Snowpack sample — Buffalo Mountain, Silverthorne, Colorado, USA (1/25/25, 10:11 AM MST)
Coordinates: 39.6222, -106.1139
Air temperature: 22 °F
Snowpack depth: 110 cm
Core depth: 10 cm
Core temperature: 46.4 °F
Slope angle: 12°, slope face: 102°
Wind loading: high
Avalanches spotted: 0
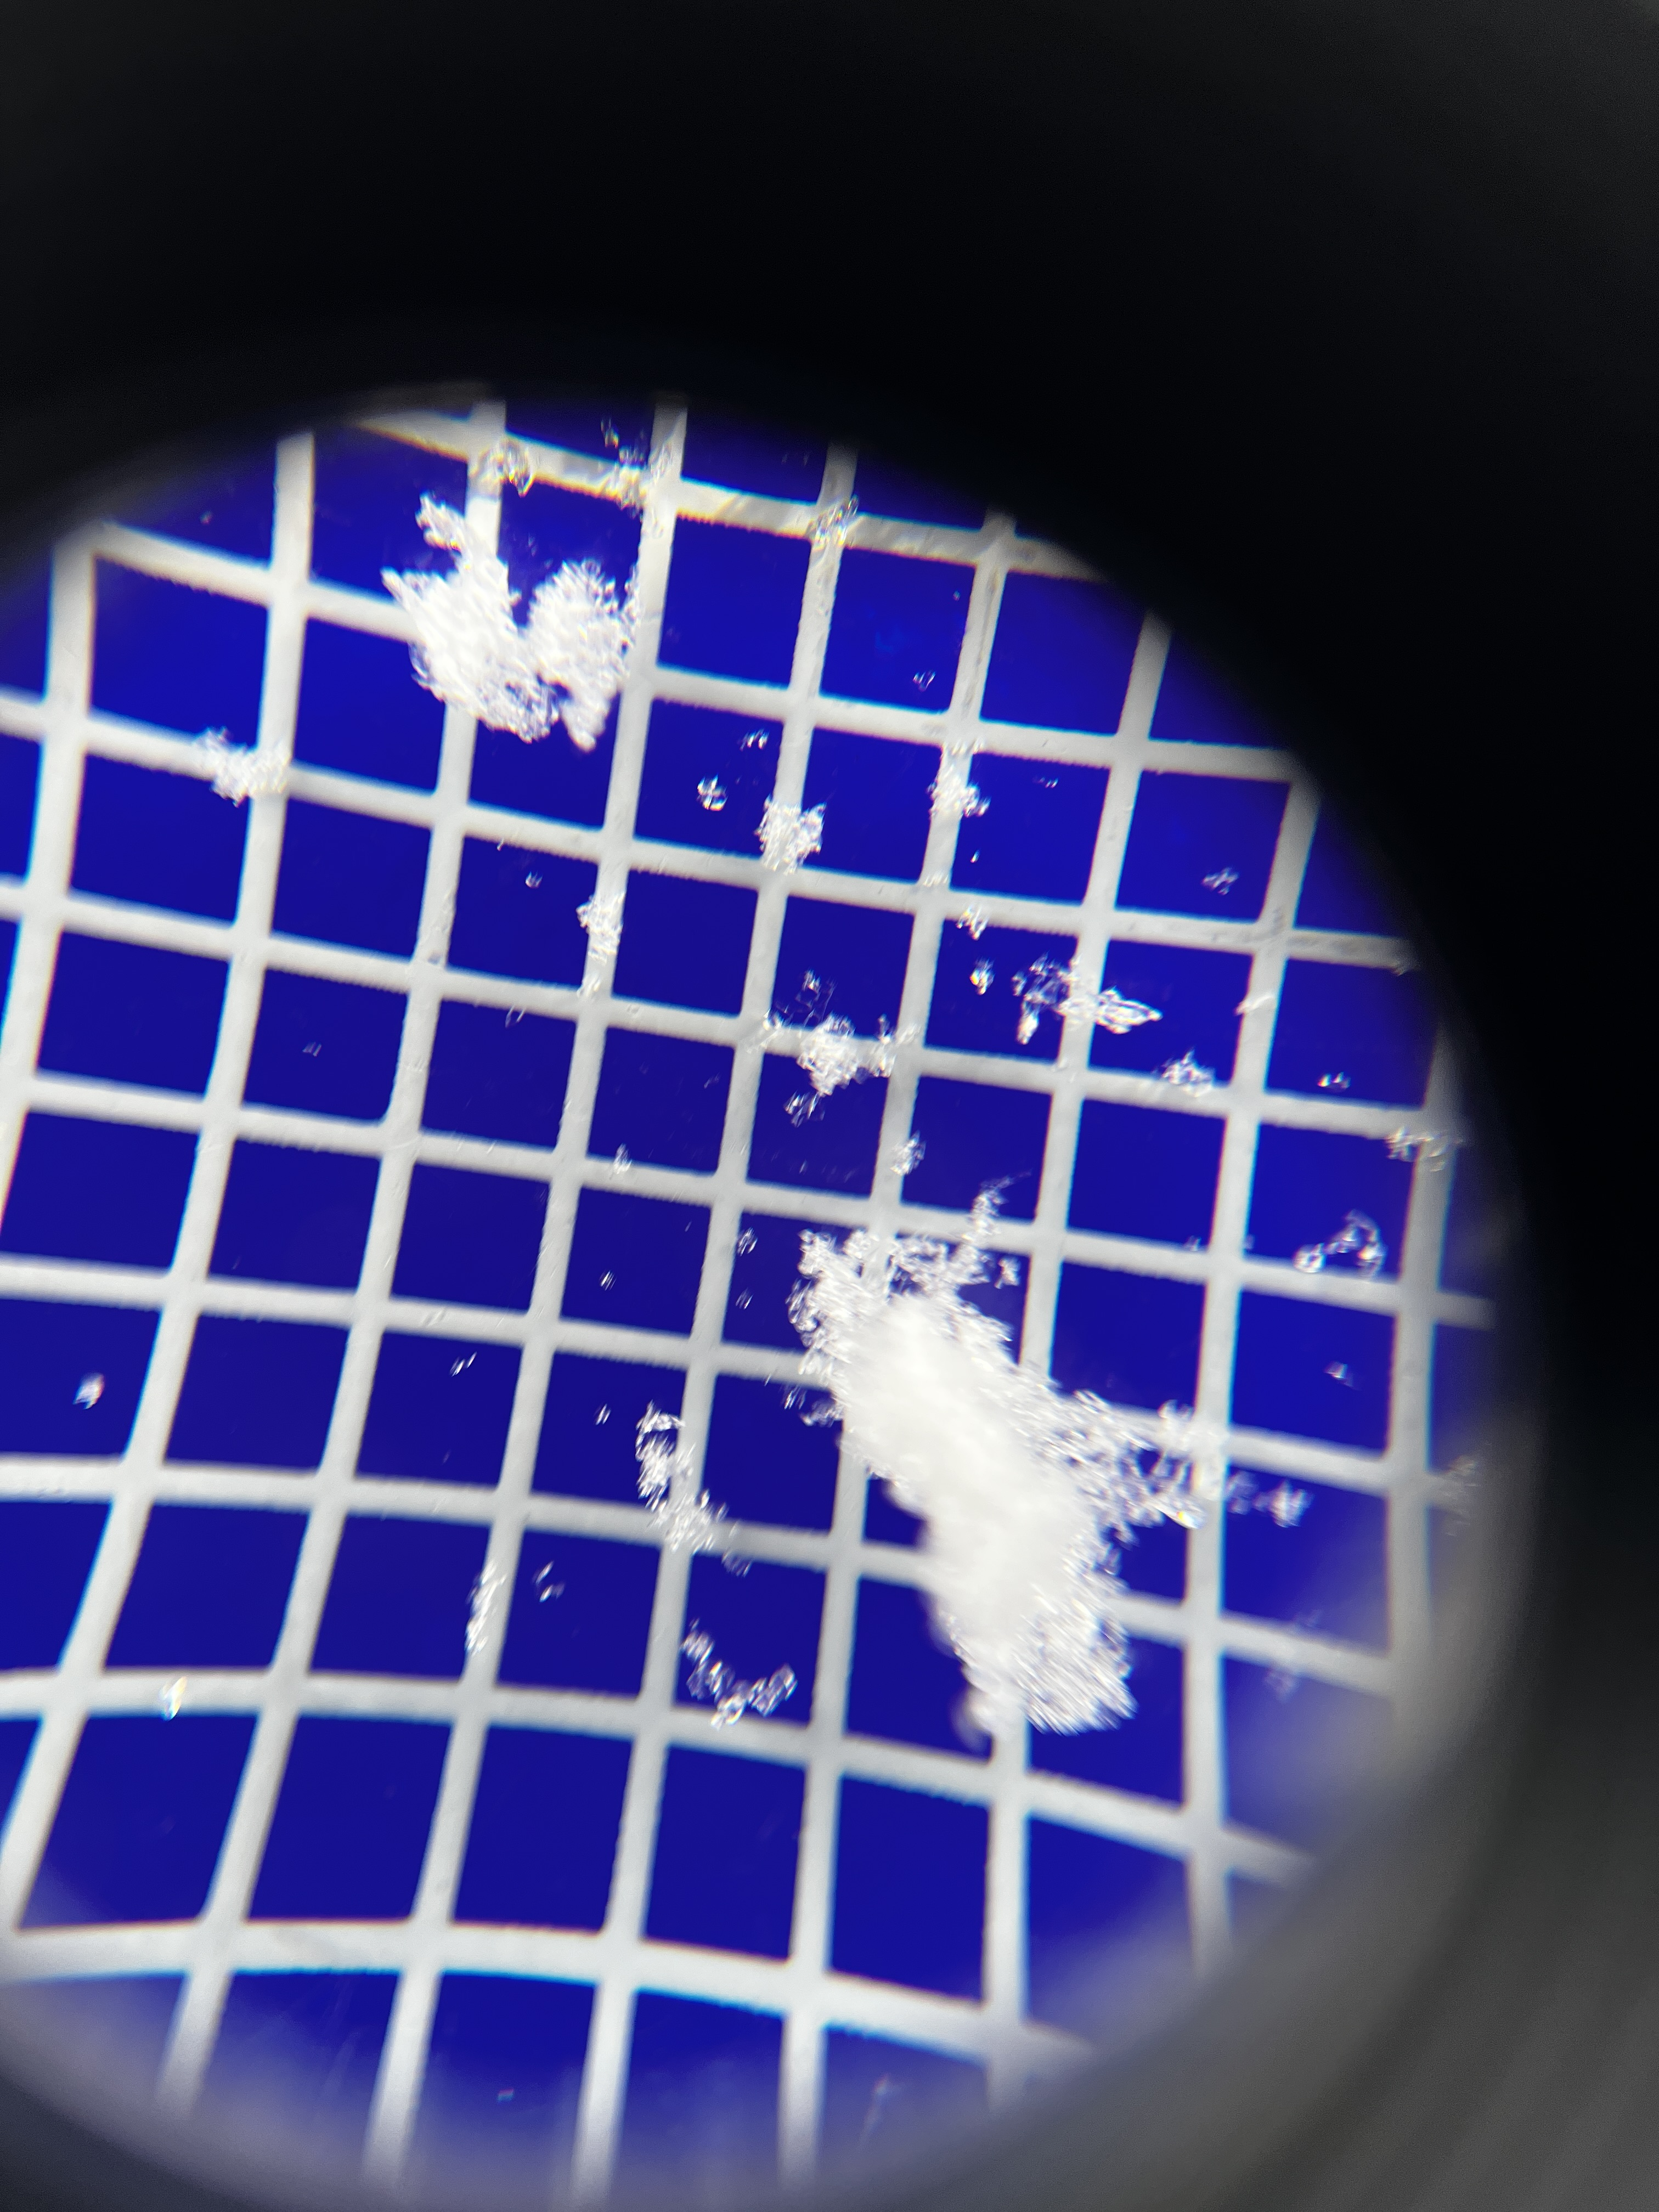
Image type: magnified_profile
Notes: No avalanches nearby, collected on the outskirts of a fire break 15 meters from the treeline, on way to Buffalo and Red Mountain